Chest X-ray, AP view. Patient: 58 years old, sex M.
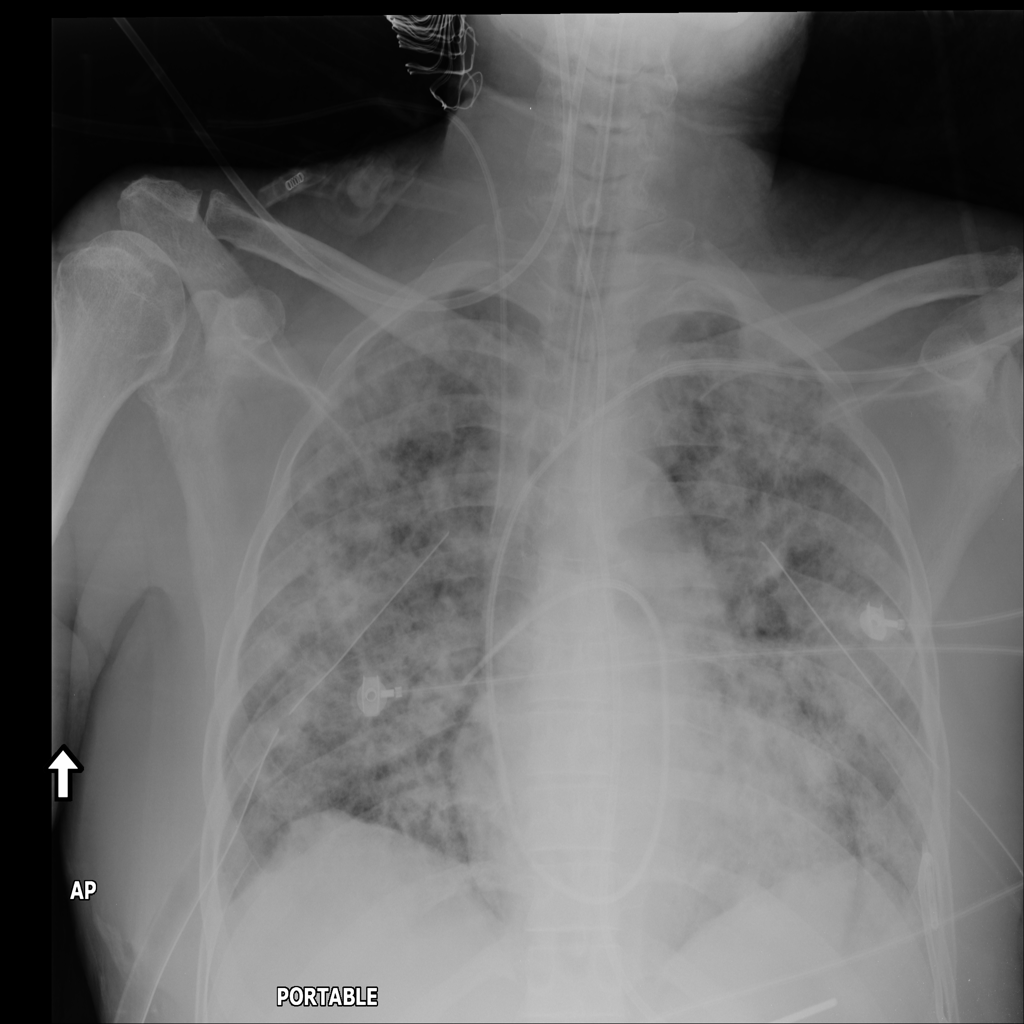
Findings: Infiltration